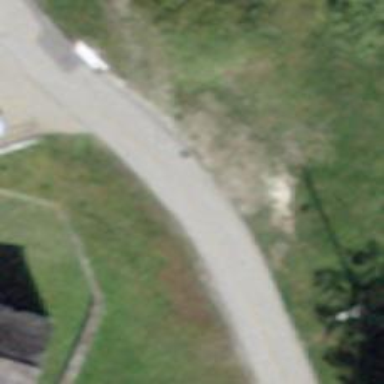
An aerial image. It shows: Asphalt road in residential area.